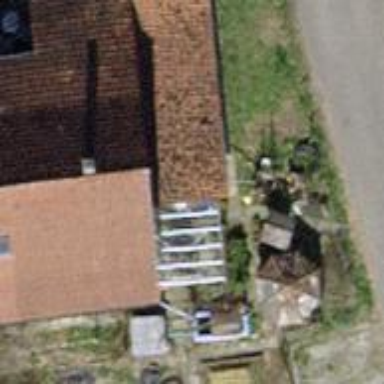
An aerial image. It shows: Farm building with gabled roof.